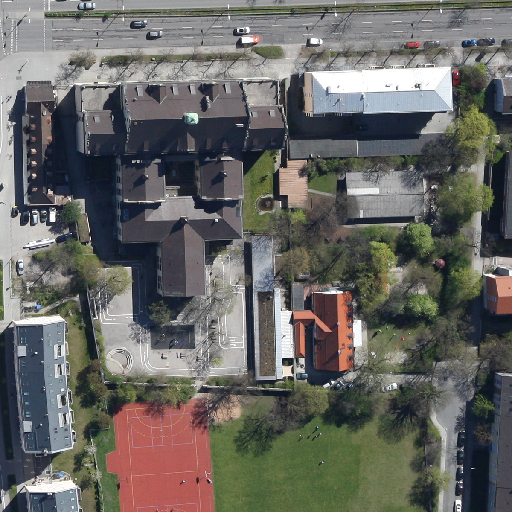
Referring expression: vehicle